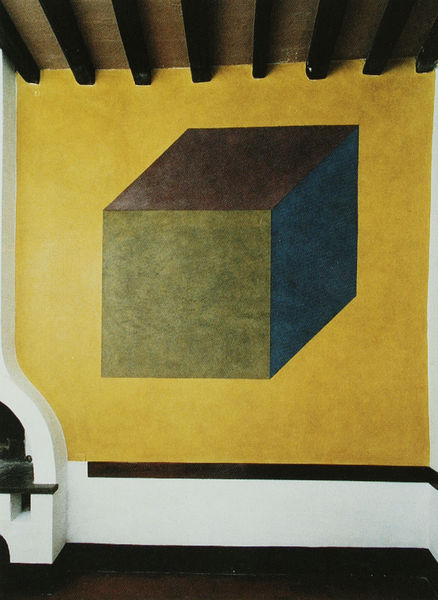
Titel: Installation Charlston Hotel, Spoleto - Isometric cube
Künstler: Sol Lewitt
Standort: Spoleto
Institution: Privatsammlung
Schlagwörter: blau, gelb, grün, braun, grau, raum, wand, gold, decke, kamin, wandgemälde, wandmalerei, würfel, fluchtpunkt, fresko, wandbild, gegenstand, geometrie, lewitt, quadrat, installation, kubus, zentriert, balkendecke, antes